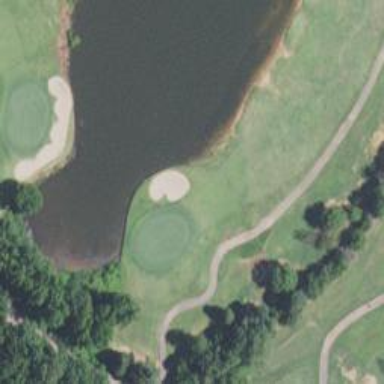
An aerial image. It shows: Golf hole.